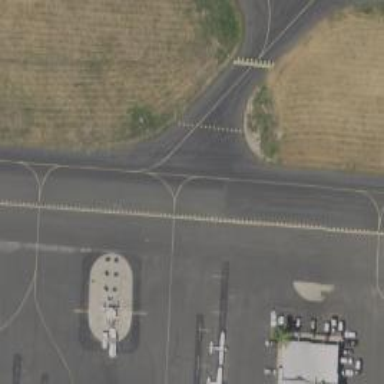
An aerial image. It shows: View of taxiway at the airport.